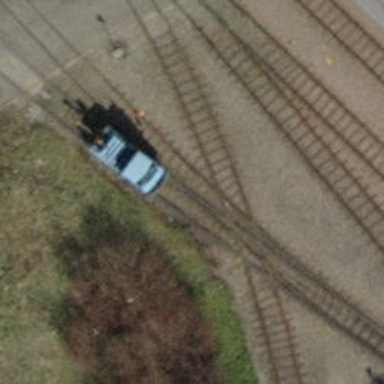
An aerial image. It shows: Single-track railway spur.